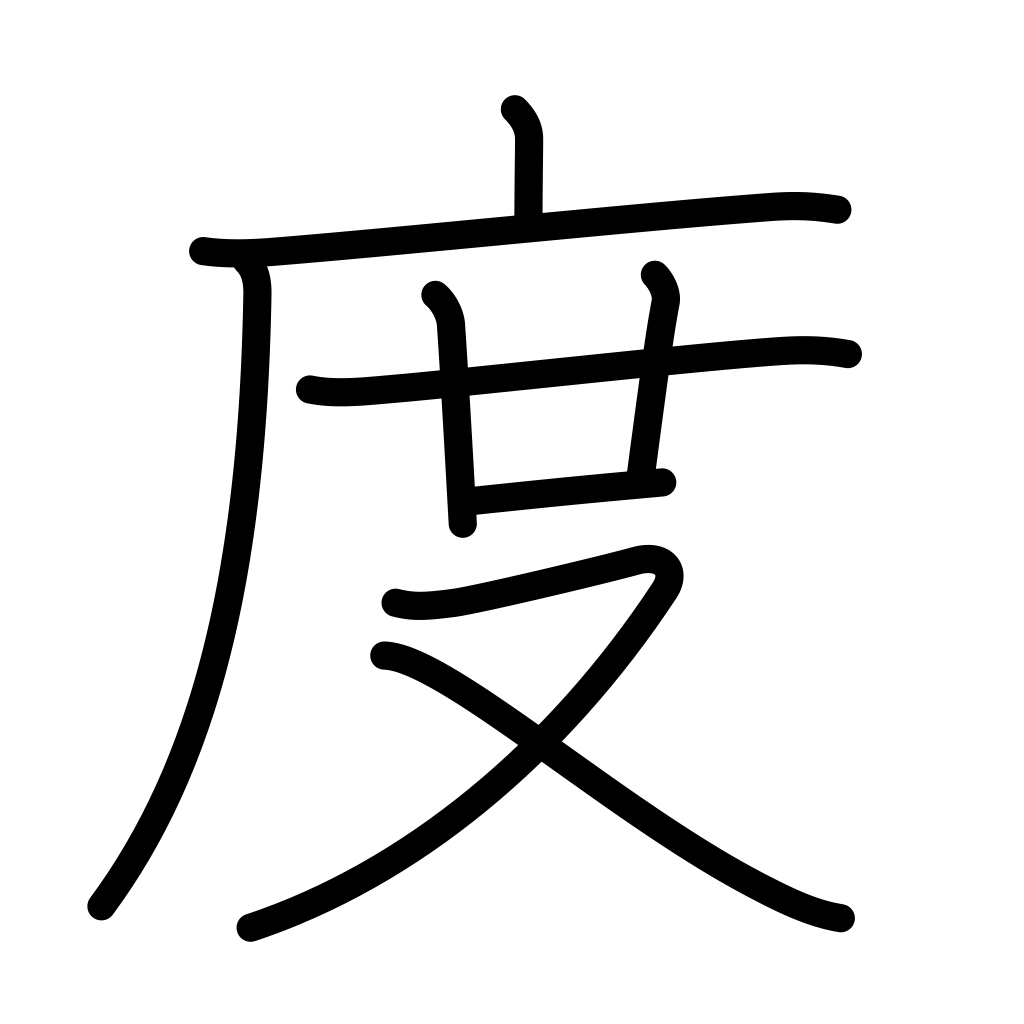
Meaning: degrees, occurrence, time, counter for occurrences, consider, attitude